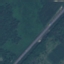
Label: Highway